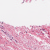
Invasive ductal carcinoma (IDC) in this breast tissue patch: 0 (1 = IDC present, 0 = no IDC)